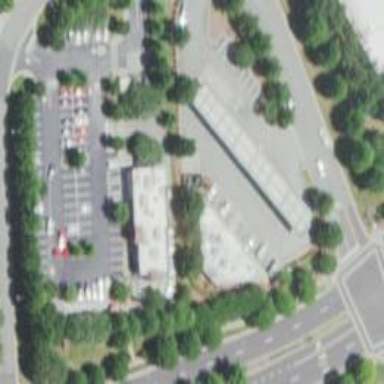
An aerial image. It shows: Convenience shop.